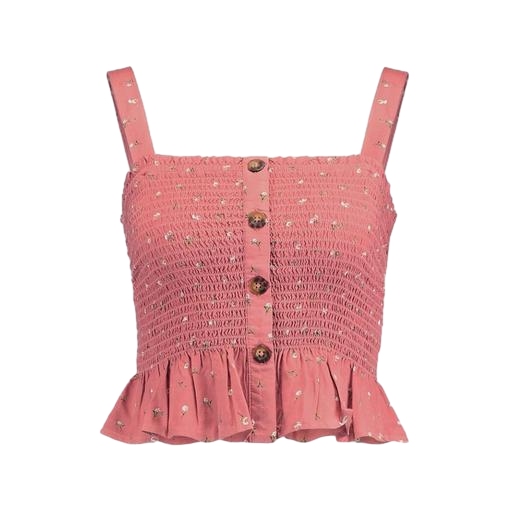
pink top, pink floral-print top, pink crop top, white background